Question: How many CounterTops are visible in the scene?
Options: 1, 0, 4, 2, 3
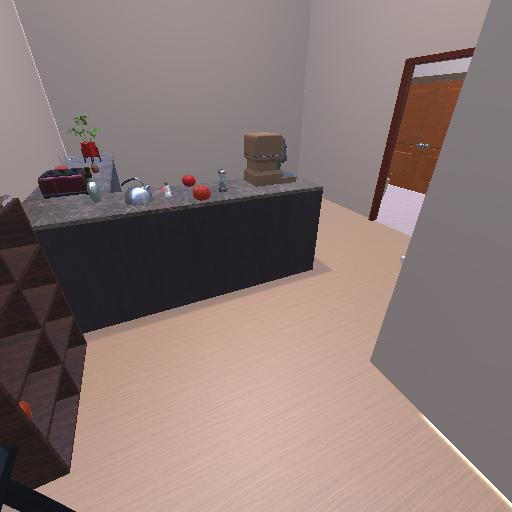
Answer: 1